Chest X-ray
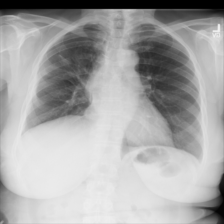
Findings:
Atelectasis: negative
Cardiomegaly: negative
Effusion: negative
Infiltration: negative
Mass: negative
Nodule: negative
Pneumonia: negative
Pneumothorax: positive
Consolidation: negative
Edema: negative
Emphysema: negative
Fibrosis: negative
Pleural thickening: negative
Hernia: negative